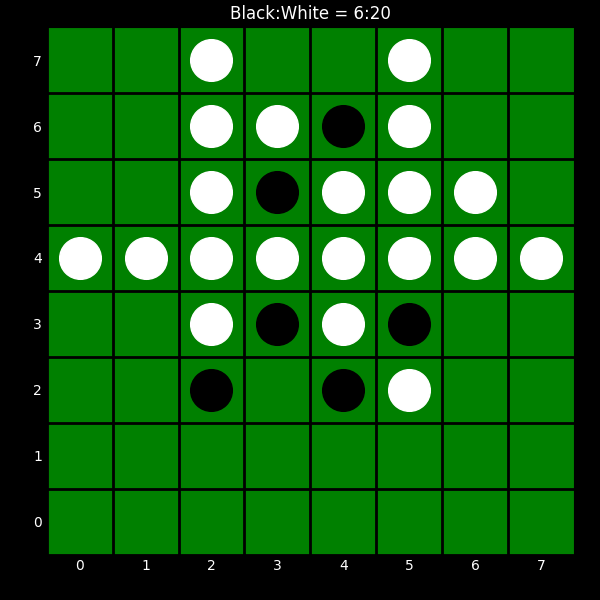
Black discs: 6
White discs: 20